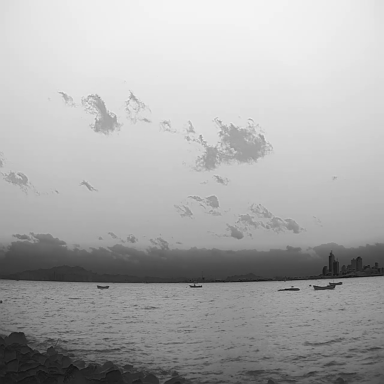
There are five bulk_carriers in the infrared image.